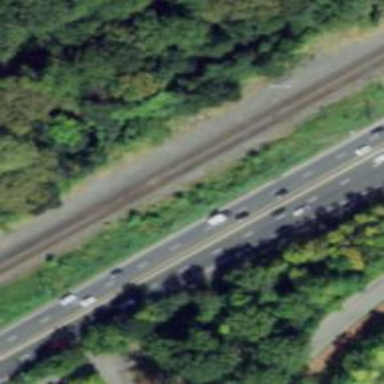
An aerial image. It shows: Railway track.